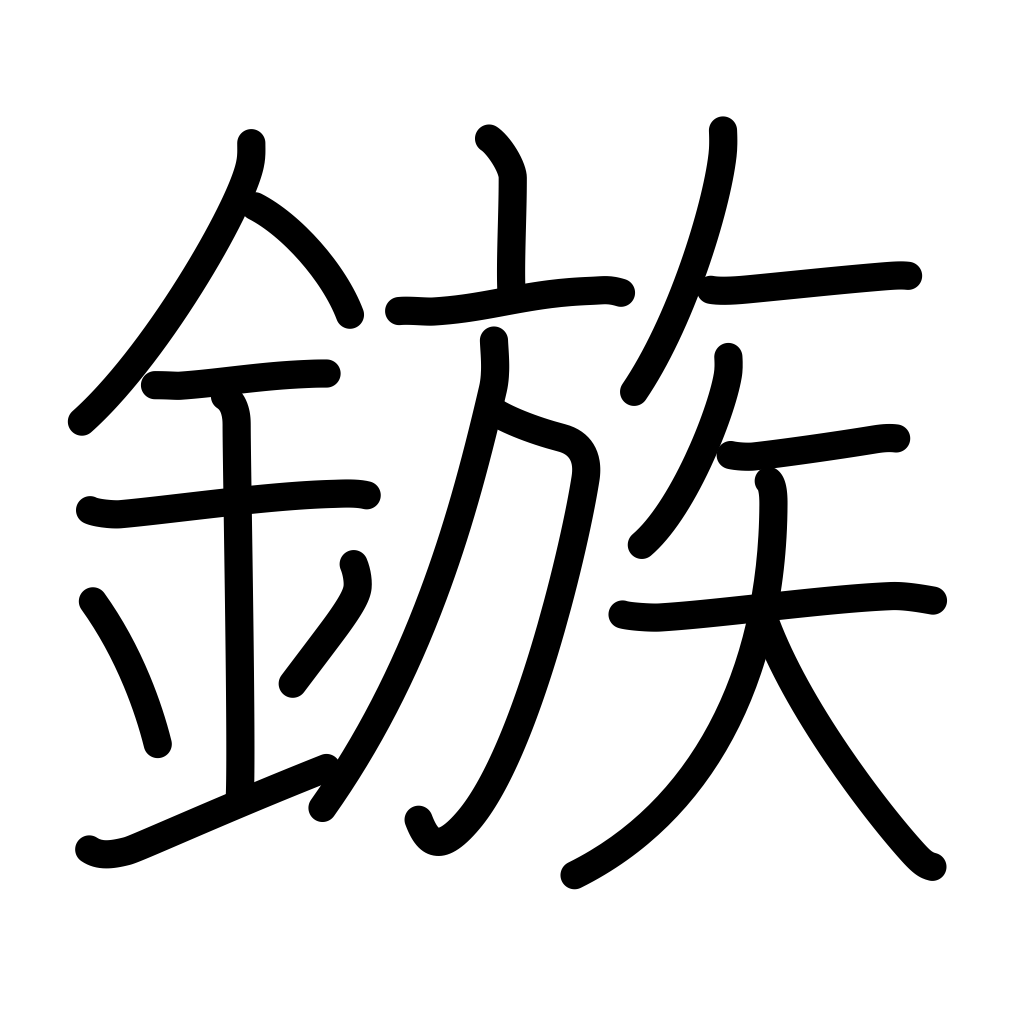
Meaning: arrowhead, barb